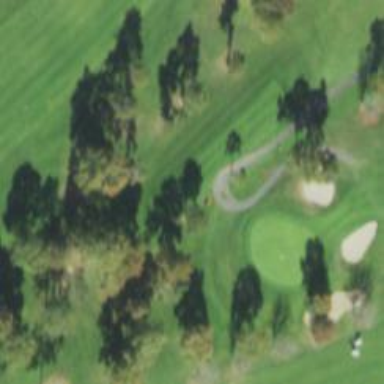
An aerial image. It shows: Path used for both walking and golf.